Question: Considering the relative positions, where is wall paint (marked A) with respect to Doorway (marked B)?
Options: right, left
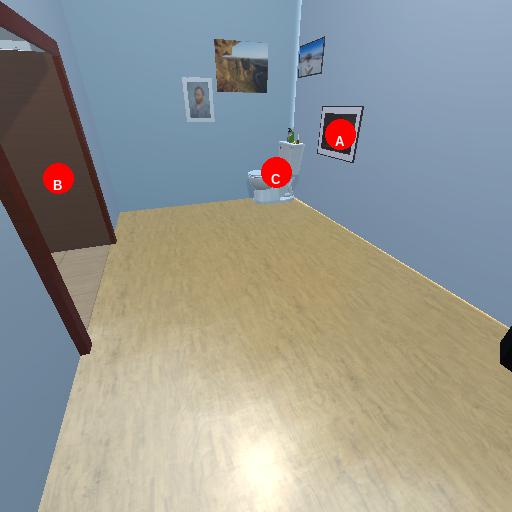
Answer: right